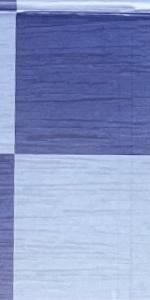
Label: Empty